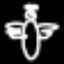
Label: angel